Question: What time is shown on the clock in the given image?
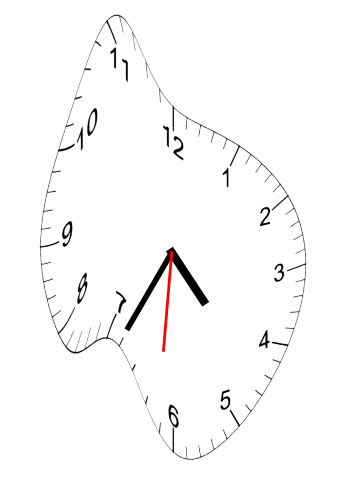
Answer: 04:34:31